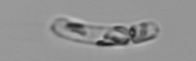
Label: Guinardia_striata